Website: home-depot
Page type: delivery-shipping
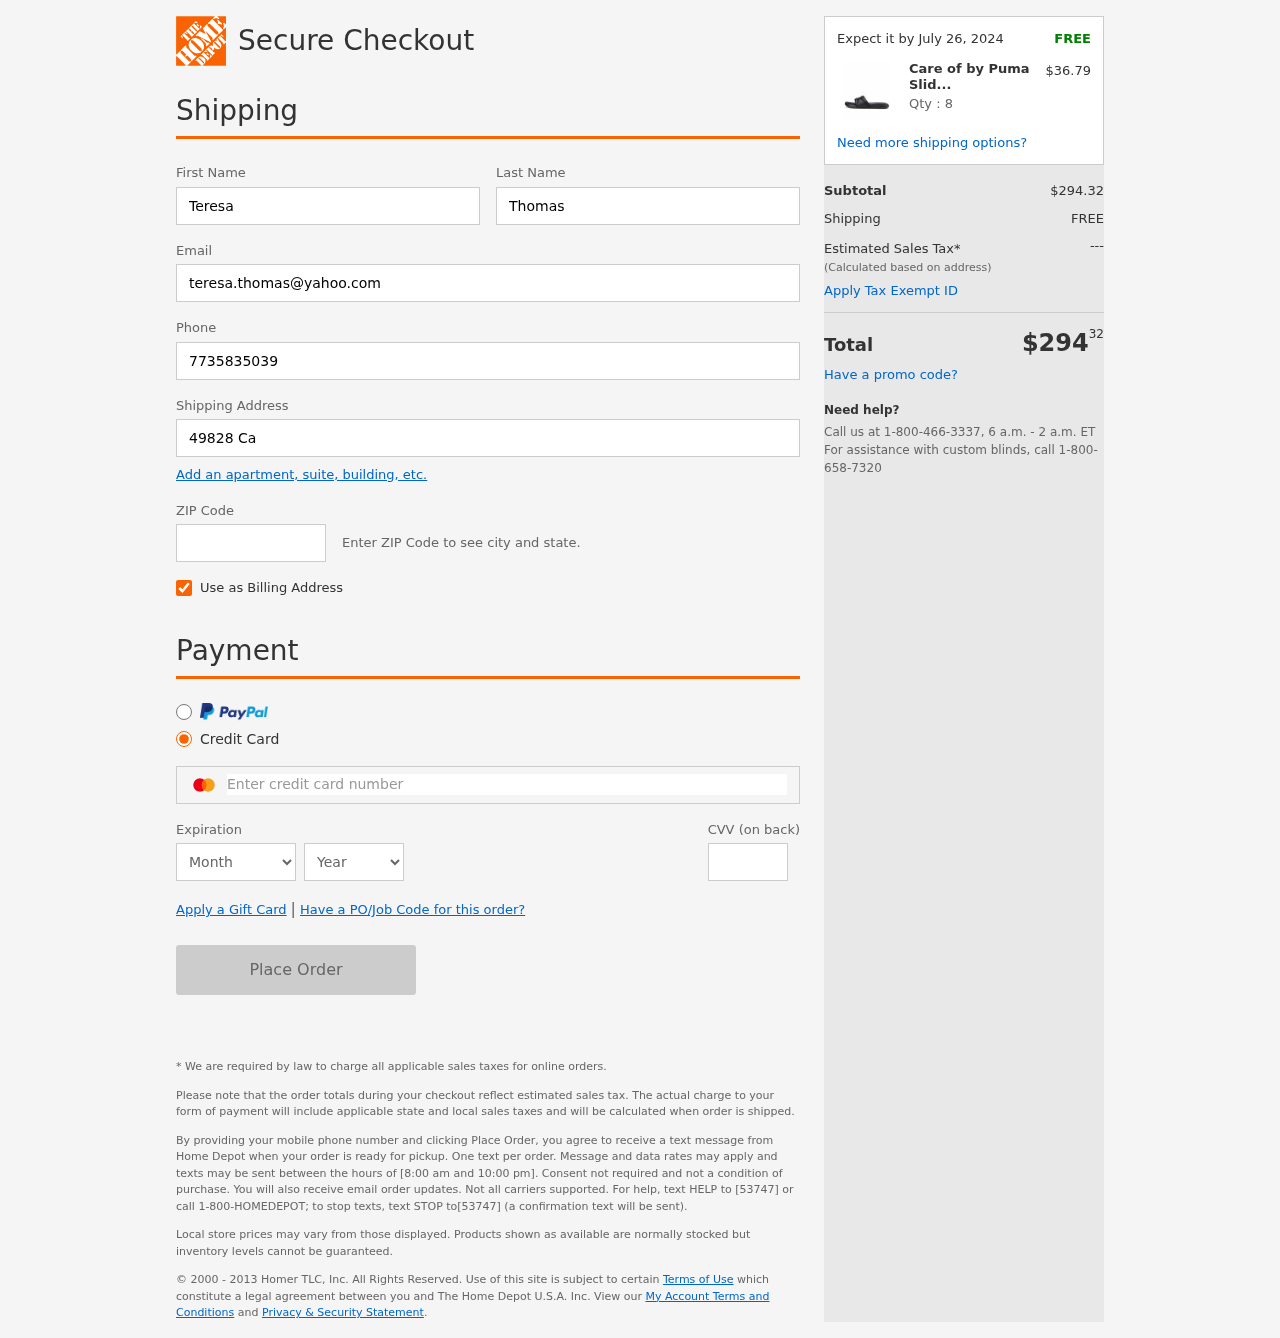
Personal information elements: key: PII_CARD_CVV
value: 549
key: PII_CARD_EXPIRY_MONTH
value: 10
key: PII_CARD_EXPIRY_YEAR
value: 30
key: PII_CARD_NUMBER
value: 5391 1653 6574 8901
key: PII_EMAIL
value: teresa.thomas@yahoo.com
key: PII_FIRSTNAME
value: Teresa
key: PII_LASTNAME
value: Thomas
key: PII_PHONE
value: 7735835039
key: PII_POSTCODE
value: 08454
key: PII_STREET
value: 49828 Cameron Plain
Product elements: key: PRODUCT1_NAME
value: Care of by Puma Slide 2 Women's Flip Flops
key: PRODUCT1_PRICE
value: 36.79
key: PRODUCT1_QUANTITY
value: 8
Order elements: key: ORDER_DELIVERY_DATE
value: Expect it by July 26, 2024
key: ORDER_SUBTOTAL
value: $294.32
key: ORDER_SHIPPING_COST
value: FREE
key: ORDER_TOTAL
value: $29432